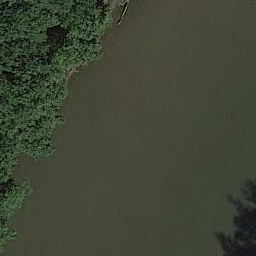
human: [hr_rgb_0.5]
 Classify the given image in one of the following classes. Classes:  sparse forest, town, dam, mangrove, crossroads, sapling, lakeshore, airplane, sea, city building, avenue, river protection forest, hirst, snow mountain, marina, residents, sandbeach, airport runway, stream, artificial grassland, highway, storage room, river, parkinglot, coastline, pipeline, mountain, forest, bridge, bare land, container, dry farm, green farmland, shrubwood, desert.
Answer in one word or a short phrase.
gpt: river protection forest